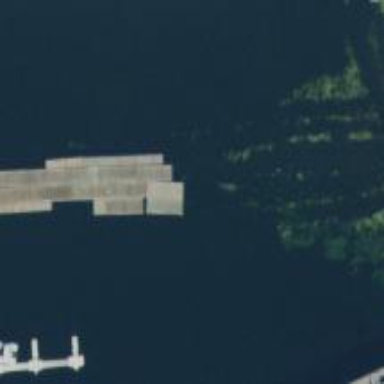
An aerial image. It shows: Floating pier.